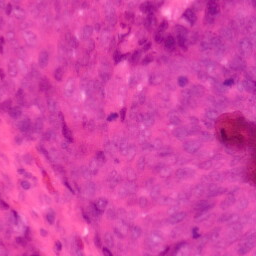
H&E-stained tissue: Colon